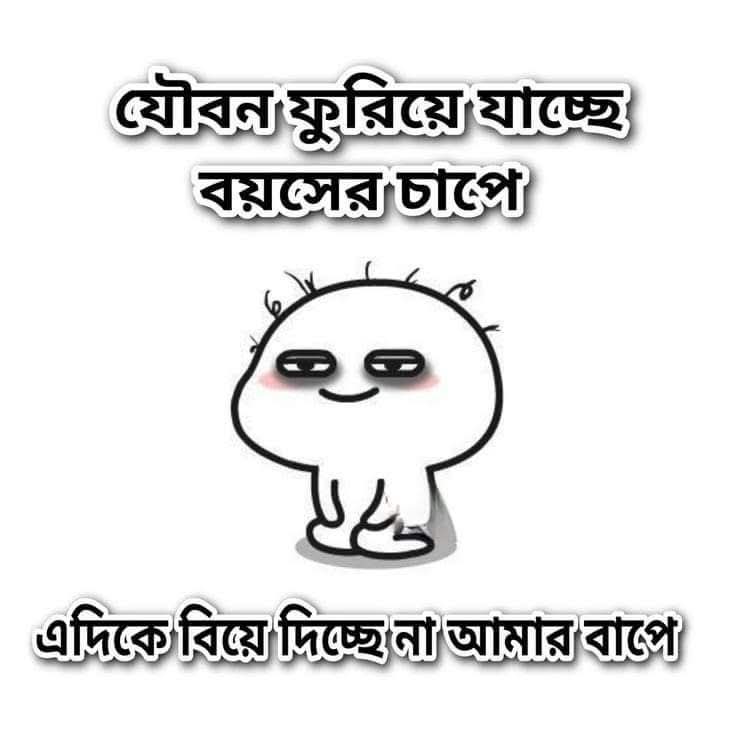
Text: যৌবন ফুরিয়ে যাচ্ছে বয়সের চাপে
এদিকে বিয়ে দিচ্ছে না আমার বাপে
Label: Non Hate